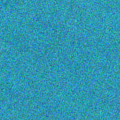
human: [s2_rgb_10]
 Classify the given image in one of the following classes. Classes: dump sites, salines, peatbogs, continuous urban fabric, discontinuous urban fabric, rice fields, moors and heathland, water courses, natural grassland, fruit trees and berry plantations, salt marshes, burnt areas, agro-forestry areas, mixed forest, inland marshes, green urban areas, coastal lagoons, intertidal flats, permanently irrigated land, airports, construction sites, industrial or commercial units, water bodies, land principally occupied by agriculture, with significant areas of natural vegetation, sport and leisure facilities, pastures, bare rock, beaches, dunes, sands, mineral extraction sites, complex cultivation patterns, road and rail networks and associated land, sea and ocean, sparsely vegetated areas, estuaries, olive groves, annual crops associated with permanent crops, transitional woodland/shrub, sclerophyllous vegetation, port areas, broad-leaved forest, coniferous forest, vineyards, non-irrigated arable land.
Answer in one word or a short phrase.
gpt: sea and ocean